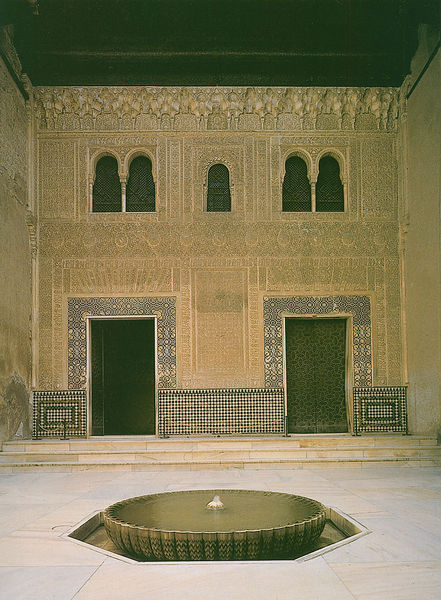
Titel: Torre oder Palacio de Comares
Institution: Granada, Alhambra
Schlagwörter: blau, wasser, gelb, braun, fenster, holz, marmor, säule, tür, dach, haus, beige, muster, ornament, alt, wand, architektur, stein, boden, decke, innen, brunnen, kreis, rund, springbrunnen, bogen, fassade, türen, fußboden, fläche, hof, treppen, stufen, brun, bögen, wände, innenhof, orient, orientalisch, fliesen, mosaik, geometrisch, arabisch, portale, museum, tur, quadrat, achteck, sechseck, öffnungen, biforen, maurisch